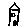
Label: house